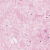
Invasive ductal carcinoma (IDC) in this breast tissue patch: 0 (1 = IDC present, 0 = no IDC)